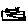
Label: cat